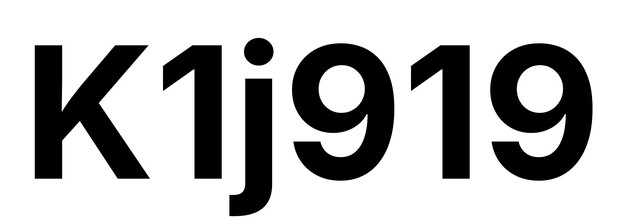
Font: Inter_Bold